Question: I have the chart with three precisions.
Per hour,
Per 30 minutes,
Per 15 minutes.
Table with my data looks like this:

When i generating my chart i starting from the special date time for example from current date time
For example. When I starting from 18:00, and my preccision is per 15 minutes i need data from this times
- - - - - -
In my data table I have data maximum per 3 minutes, so when i would like to get data from 17:15 my lambda query returns null because i have data only from 17:13 and 17:16.
So i need the query whitch return data nearest my data time. In upper example it's need to return data from 17:16.
I try DiffHours Method but it's don't work on MySQL. I need method working on MySQL and MSSQL
My current method looks like this:
'''
var report = _reportRepository.FindBy(a => a.Fridge.FridgeIdentity == fridgeIdentity && a.CreatedDate.Year == fromTime.Year && a.CreatedDate.Month == fromTime.Month && a.CreatedDate.Day == fromTime.Day && a.CreatedDate.Hour == fromTime.Hour).FirstOrDefault();
'''
but it's work only for per hour precision.
Thanks for help!
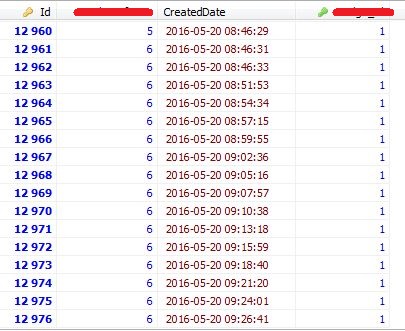
Answer: How about this, to get the closest time to a particular interval:
'''
var fromTime = new DateTime(2016, 05, 20, 9, 0, 0);
var report = _reportRepository
.OrderBy(m =>m.CreatedDate > fromTime
? m.CreatedDate - fromTime
: fromTime - m.CreatedDate)
.Take(1);
'''